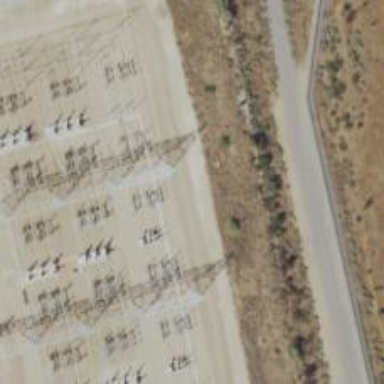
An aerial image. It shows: Switch used for power control.